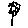
Label: flower